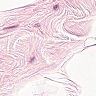
Metastatic tissue present: no